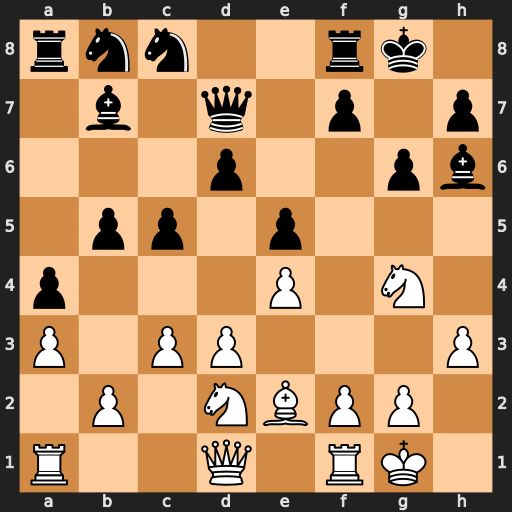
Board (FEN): rnn2rk1/1b1q1p1p/3p2pb/1pp1p3/p3P1N1/P1PP3P/1P1NBPP1/R2Q1RK1
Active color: w
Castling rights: -
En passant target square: -
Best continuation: Nf6+ Kg7 Nxd7